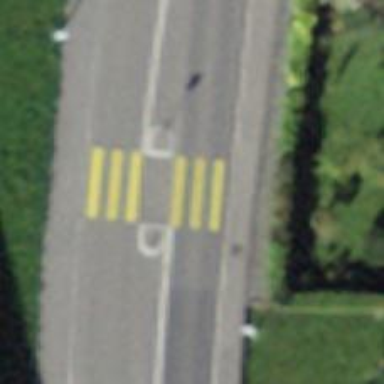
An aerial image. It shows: Marked footway with zebra crossing and crossing island. The surface of the footway is asphalt.